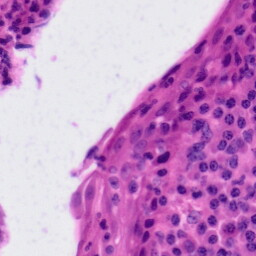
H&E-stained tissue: Tonsil